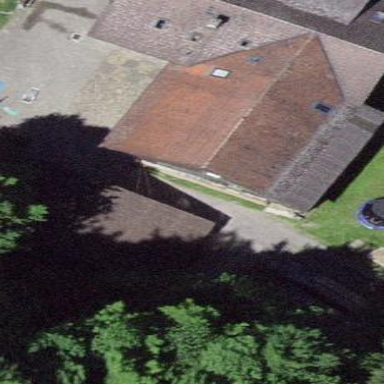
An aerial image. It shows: Garage.